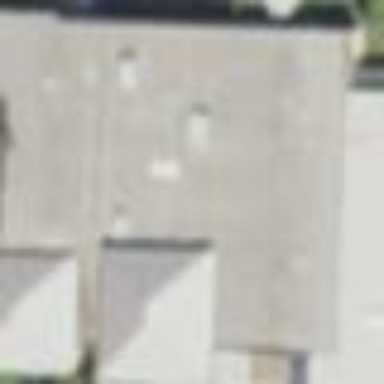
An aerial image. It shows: Healthcare clinic building.